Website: slack
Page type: stored-credit-cards
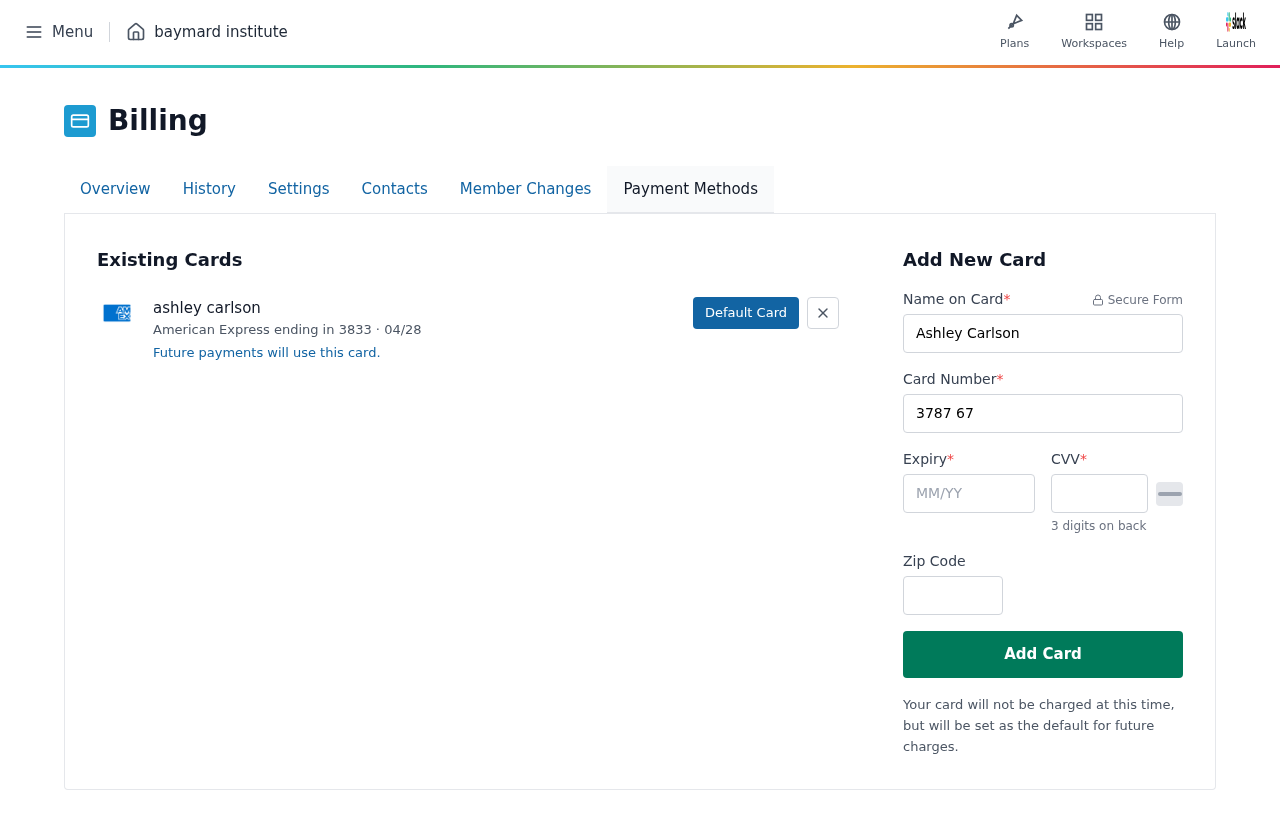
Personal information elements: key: PII_CARD_CVV
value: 8853
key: PII_CARD_EXPIRY
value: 04/28
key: PII_CARD_EXPIRY_MONTH
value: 04
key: PII_CARD_EXPIRY_YEAR
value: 28
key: PII_CARD_LAST4
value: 3833
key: PII_CARD_NUMBER
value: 3787 6740 0683 833
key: PII_CARD_TYPE
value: American Express
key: PII_FULLNAME
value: ashley carlson
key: PII_FULLNAME
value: Ashley Carlson
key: PII_POSTCODE
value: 47115